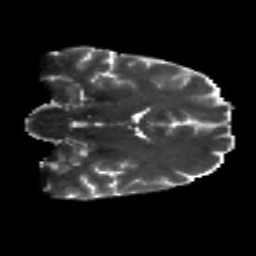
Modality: T2w
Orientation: coronal
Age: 26
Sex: male
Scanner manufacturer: siemens
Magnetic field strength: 3 T
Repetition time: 8.8 s
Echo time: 0.085 s